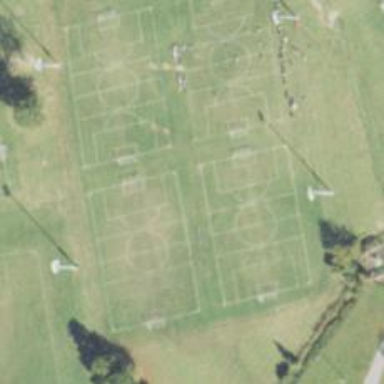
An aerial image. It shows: Soccer pitch for leisureland activities.